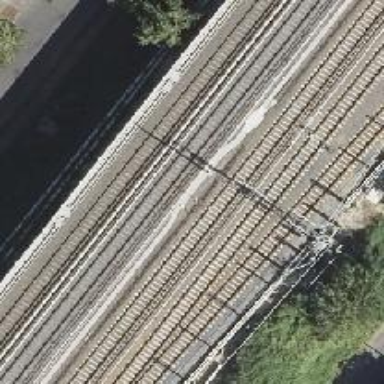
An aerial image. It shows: Railway signal.